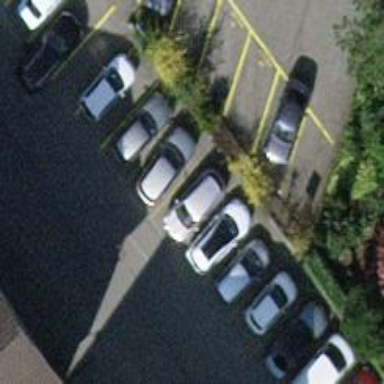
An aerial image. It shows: Street-side parking area.